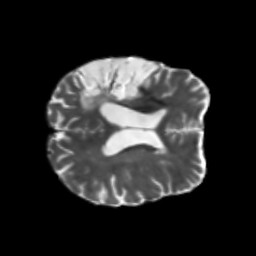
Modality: T2w
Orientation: axial
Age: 66
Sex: male
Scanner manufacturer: siemens
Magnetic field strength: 3 T
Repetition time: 5.25 s
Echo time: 0.08 s